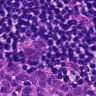
Metastatic tissue present: yes